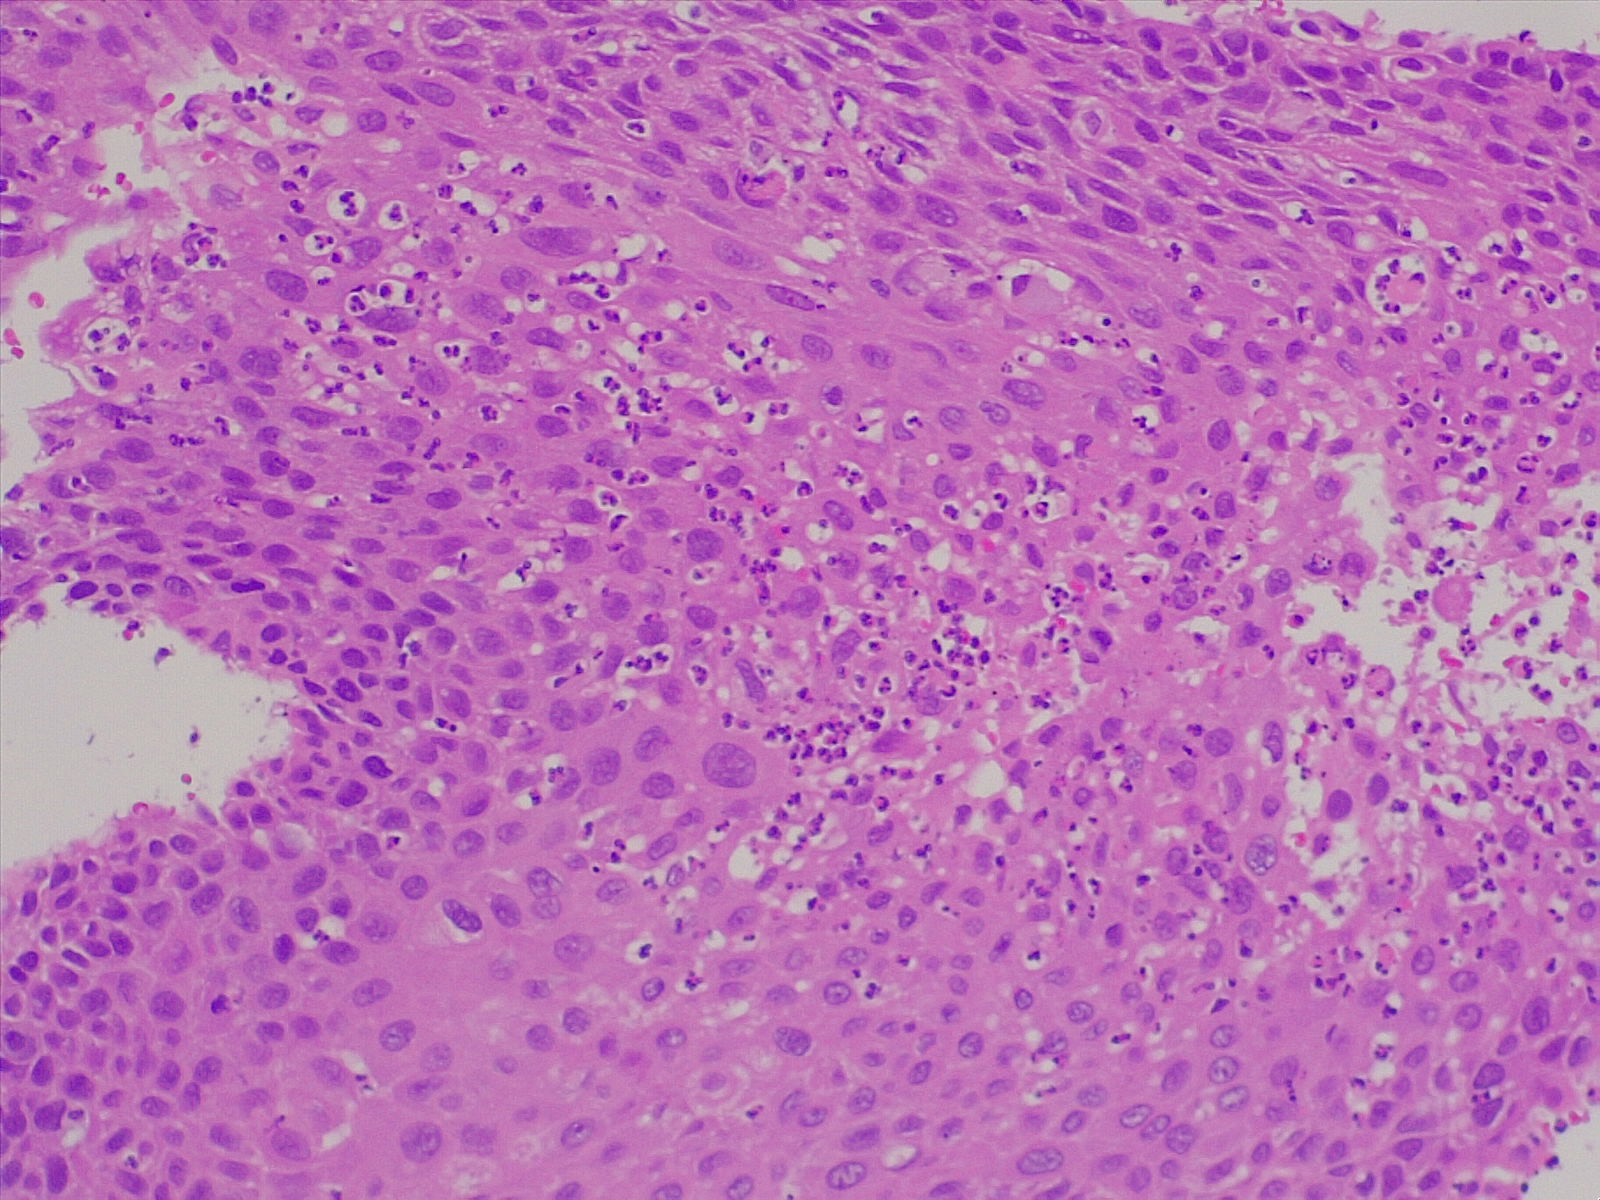
Label: lung squamous cell carcinoma, well differentiated